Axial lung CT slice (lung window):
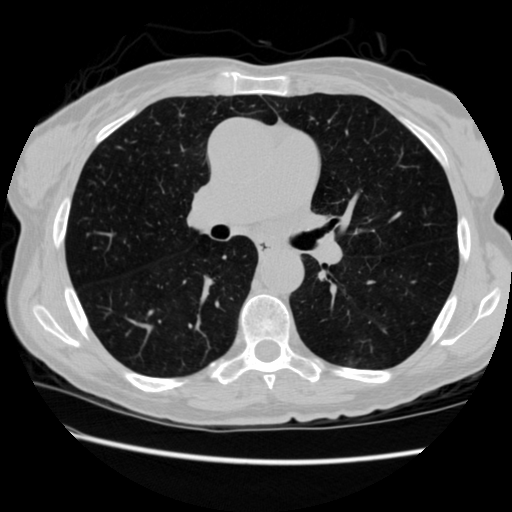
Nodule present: no